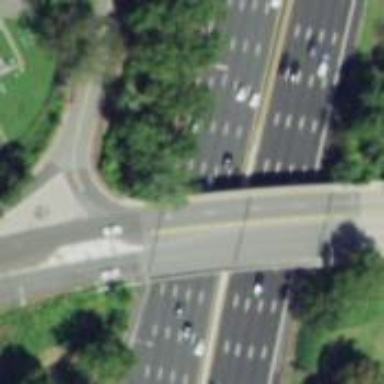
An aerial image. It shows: Secondary link road with bridge.